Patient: sex F, age 31
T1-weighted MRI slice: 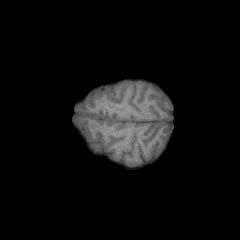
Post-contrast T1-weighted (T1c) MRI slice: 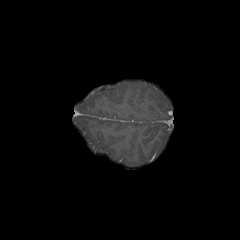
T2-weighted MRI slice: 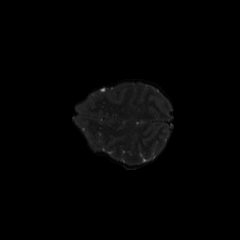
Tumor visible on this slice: no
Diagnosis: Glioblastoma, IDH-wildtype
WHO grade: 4